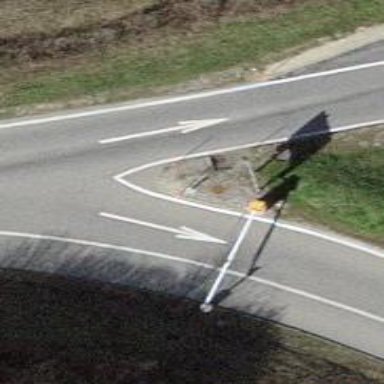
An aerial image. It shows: Lift gate barrier.